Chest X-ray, AP view. Patient: 22 years old, sex M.
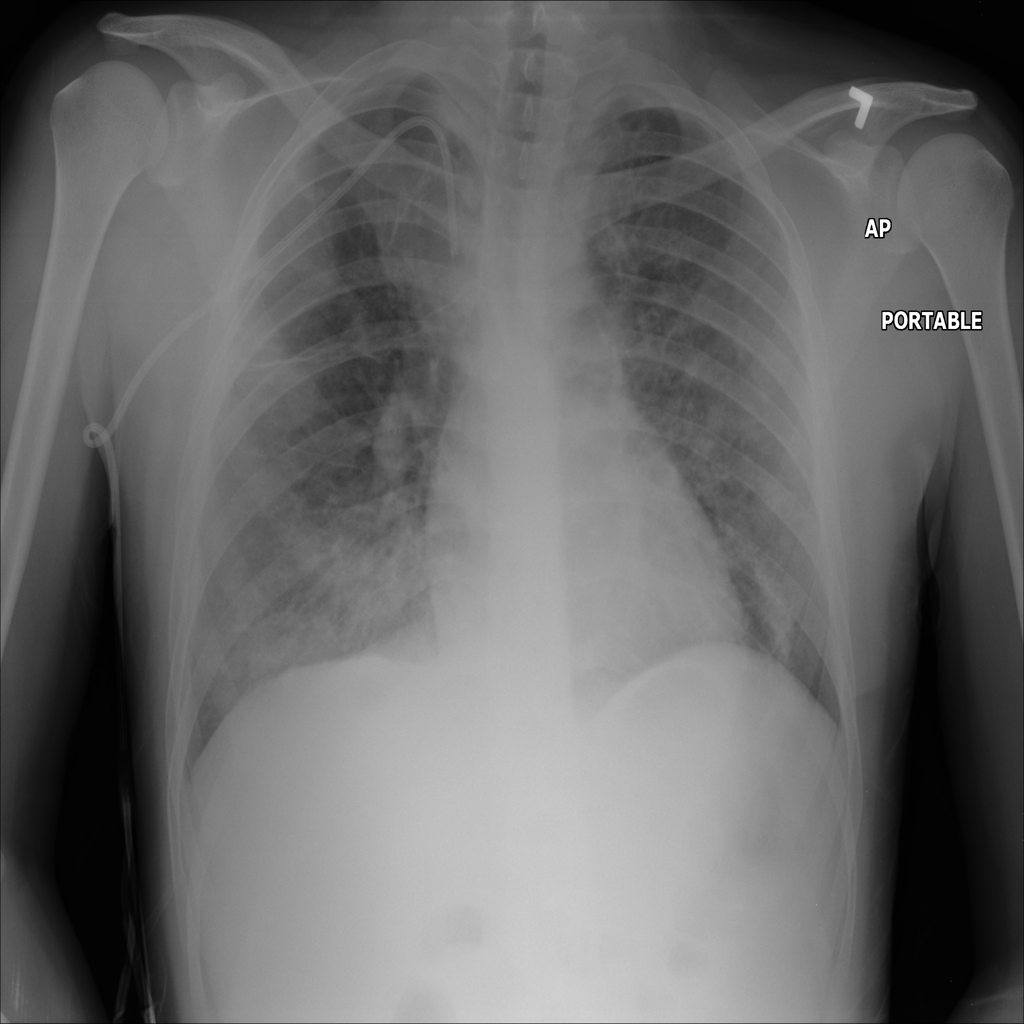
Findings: Infiltration